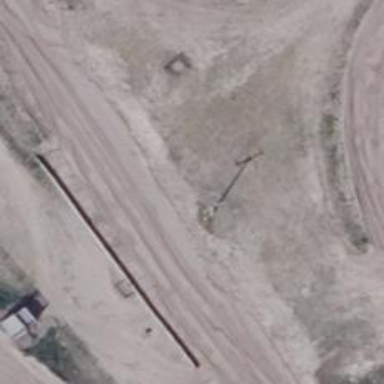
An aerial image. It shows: Minor power line.